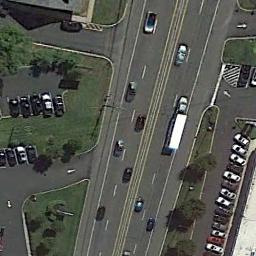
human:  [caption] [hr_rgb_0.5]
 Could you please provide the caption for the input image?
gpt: There are green belts on both sides of the freeway, There are many cars on the freeway, And many cars are parked in the open space beside the freeway .

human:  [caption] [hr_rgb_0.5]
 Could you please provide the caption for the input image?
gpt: The freeway has many intersections and some lawns and two parking lots are on either side of the freeway .

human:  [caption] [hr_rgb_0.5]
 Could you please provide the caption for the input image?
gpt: The freeway is next to the parking lot with some cars .

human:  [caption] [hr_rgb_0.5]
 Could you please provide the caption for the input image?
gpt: Cars stopped on both sides of the highway .

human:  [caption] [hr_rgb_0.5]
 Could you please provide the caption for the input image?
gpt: There are several parking lots beside the freeway .